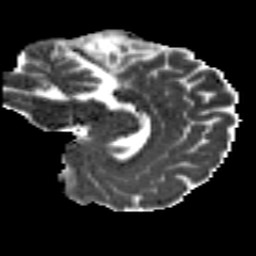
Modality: MD
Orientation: sagittal
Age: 20
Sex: male
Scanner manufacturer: siemens
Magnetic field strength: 3 T
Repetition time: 8.8 s
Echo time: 0.085 s